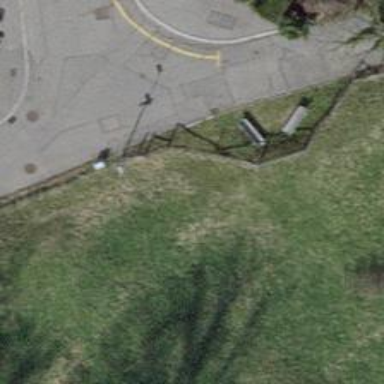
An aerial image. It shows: Brown bench.